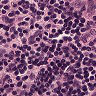
Metastatic tissue present: no